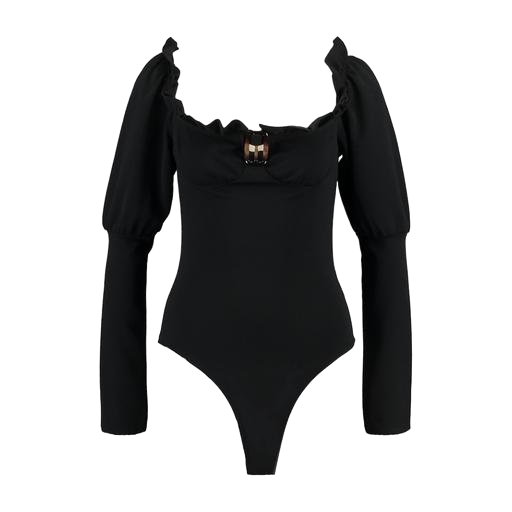
black mira cape-effect bodysuit, black plunge bodysuit, black eliza long-sleeved top, white background